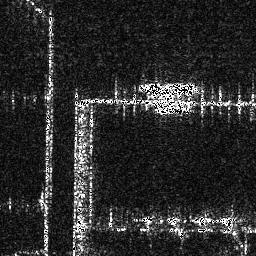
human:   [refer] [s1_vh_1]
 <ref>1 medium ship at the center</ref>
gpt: <box>[[53, 30, 77, 37, 0]]</box>